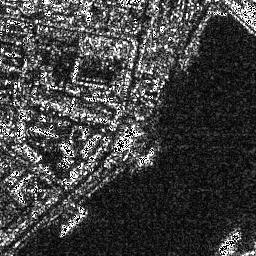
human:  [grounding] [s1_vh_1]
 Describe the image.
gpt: In the satellite image, there is  <ref>1 medium ship </ref> <box>[[84, 89, 94, 99, 0]]</box> located at bottom right,  <ref>1 medium ship </ref> <box>[[22, 80, 33, 92, 0]]</box> located at bottom left.